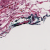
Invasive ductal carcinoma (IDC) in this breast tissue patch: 0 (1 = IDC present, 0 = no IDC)